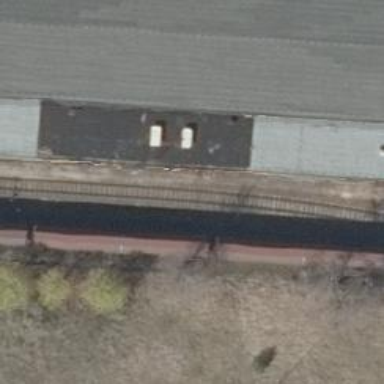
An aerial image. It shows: Railway signal.